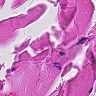
Metastatic tissue present: no